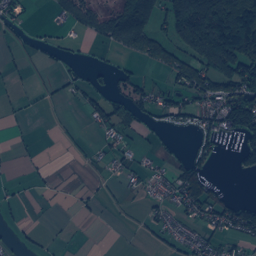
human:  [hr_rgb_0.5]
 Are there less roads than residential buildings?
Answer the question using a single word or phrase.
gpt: yes

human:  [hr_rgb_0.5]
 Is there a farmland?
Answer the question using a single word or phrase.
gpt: yes

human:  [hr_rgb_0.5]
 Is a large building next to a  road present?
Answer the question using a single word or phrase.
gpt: yes

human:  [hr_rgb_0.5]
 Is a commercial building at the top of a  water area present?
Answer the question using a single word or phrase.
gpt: yes

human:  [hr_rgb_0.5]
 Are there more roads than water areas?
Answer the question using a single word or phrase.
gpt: yes

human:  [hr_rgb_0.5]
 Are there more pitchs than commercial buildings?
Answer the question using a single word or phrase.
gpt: no

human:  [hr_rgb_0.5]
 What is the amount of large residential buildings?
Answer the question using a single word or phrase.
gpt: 0

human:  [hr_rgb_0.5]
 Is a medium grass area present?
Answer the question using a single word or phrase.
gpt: yes

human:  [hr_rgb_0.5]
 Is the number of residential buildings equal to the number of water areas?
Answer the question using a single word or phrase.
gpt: no

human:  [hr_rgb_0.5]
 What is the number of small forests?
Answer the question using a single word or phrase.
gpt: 65

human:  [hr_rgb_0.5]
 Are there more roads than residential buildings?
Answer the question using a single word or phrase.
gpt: no

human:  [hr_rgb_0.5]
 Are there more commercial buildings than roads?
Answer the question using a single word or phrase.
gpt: no

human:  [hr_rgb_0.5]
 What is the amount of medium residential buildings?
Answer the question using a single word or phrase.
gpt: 4

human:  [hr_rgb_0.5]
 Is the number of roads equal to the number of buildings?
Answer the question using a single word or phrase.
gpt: no

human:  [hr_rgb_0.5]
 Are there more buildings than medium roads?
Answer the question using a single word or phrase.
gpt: yes

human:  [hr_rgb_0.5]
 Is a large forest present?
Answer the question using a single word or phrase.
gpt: yes

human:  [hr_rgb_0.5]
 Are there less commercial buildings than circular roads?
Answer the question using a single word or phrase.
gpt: no

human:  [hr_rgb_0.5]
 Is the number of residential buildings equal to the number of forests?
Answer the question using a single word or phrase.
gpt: no

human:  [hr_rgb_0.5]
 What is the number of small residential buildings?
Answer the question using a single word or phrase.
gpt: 817

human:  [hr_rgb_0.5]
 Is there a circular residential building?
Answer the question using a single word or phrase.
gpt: yes

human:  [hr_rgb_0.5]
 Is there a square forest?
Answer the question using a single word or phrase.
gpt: no

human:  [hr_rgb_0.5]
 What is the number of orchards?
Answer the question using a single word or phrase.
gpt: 5

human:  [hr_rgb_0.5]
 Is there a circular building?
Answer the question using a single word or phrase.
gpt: yes

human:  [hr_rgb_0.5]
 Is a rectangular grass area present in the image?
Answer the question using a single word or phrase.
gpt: yes

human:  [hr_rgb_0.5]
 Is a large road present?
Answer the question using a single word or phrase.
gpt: no

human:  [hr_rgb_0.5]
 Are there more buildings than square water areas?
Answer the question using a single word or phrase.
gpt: yes

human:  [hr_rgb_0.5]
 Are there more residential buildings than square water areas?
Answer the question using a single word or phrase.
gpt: yes

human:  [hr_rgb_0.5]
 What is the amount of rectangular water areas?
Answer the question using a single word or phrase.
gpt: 3

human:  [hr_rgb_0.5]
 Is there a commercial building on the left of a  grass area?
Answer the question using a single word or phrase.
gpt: yes

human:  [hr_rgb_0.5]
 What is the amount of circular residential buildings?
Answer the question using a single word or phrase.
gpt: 1

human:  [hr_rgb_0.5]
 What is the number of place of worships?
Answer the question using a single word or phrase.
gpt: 1

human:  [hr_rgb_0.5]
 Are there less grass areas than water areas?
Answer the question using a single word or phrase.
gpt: no

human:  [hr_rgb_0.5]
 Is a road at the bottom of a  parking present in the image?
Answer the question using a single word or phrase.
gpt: yes

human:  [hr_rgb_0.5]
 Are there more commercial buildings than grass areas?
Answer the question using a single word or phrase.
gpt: no

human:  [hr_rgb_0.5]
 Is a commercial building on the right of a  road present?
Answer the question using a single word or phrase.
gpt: yes

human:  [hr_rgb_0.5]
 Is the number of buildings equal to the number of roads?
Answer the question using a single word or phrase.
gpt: no